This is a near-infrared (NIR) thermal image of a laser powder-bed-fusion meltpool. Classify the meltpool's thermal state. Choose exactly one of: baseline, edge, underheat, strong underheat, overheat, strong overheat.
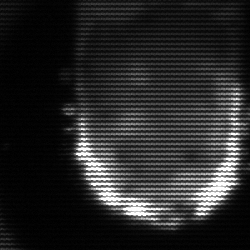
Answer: baseline